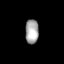
Tissue: lung
Cell type: Fibroblasts
Senescence score: 0.6813
Nuclear area (px): 321
Mean DAPI intensity: 164.944